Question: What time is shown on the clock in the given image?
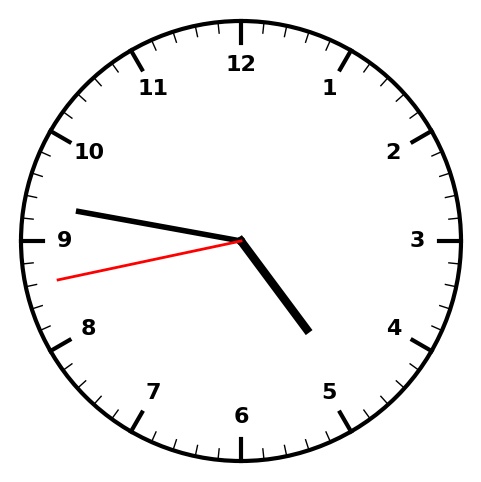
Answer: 04:46:43